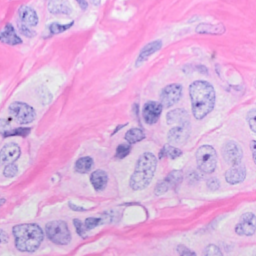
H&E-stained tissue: Breast